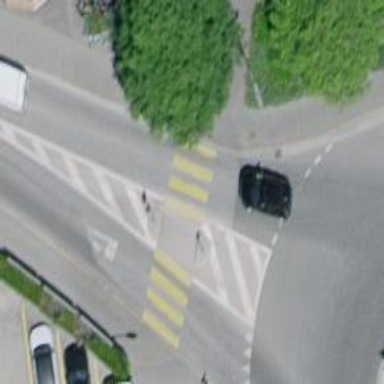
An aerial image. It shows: Kerb barrier.